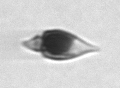
Label: Amphidinium